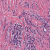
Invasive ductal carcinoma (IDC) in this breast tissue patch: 1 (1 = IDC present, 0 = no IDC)